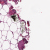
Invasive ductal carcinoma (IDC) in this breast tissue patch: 0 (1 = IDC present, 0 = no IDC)